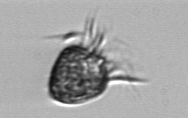
Label: Ciliophora